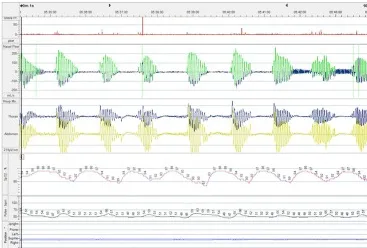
A, B, C. Diagnostic test - Home respiratory polygraphy performed in July 2007: respiratory pattern with recurrent central apneas and Cheyne Stokes pattern.
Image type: chart (chart)